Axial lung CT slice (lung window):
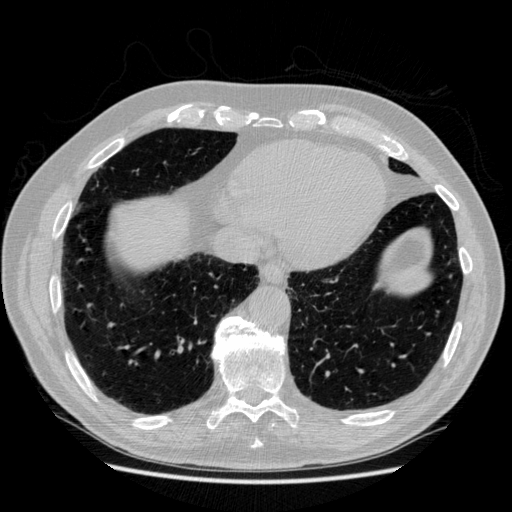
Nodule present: no